Question: I got a dictionary with 10 arrays and each array got 20 elements. How can i access the 18th element of an each array? pointers please. Thanks. Attaching my log file
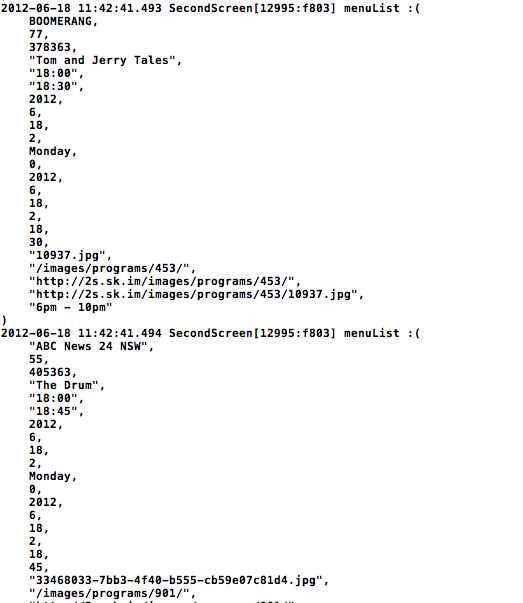
Answer: '''
for (NSString *key in [dictionary allKeys])
{
NSArray *menuList = [dictionary objectForKey:key];
NSString *imageName = [menuList objectAtIndex:17];
NSLog(@"Image Name:%@", imageName);
}
'''
It seems what you actually wanted was
'''
NSString *imageName = [dictionary objectForKey:@"episodeImagePath"];
'''